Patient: sex M, age 44
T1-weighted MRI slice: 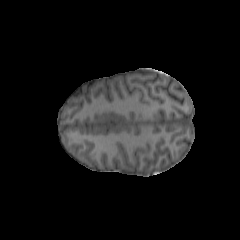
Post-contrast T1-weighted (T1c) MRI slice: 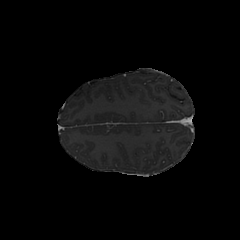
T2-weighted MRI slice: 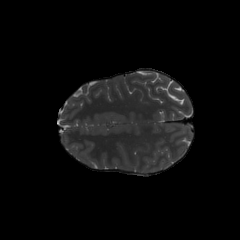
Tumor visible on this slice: no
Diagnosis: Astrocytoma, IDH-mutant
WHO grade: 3